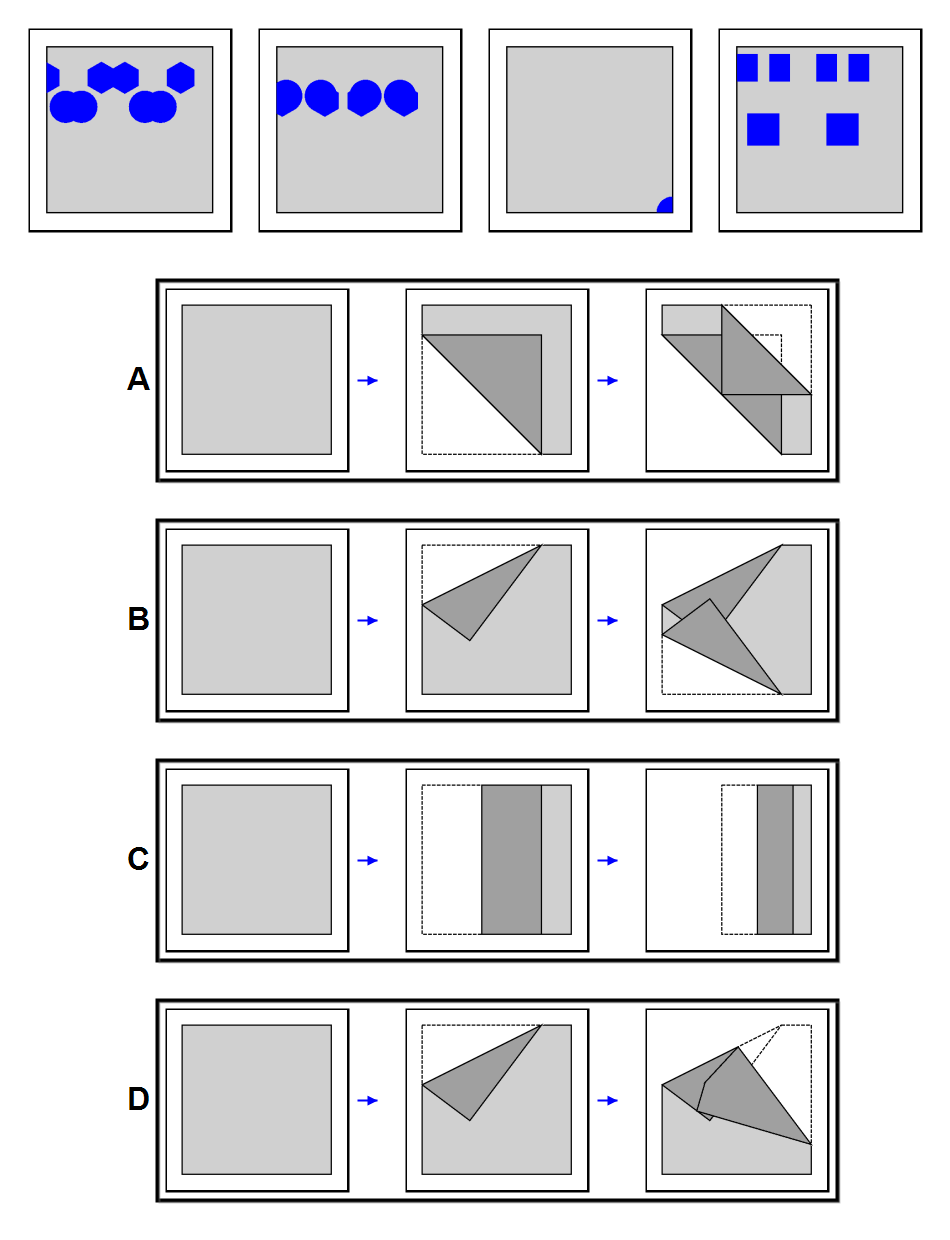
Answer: C